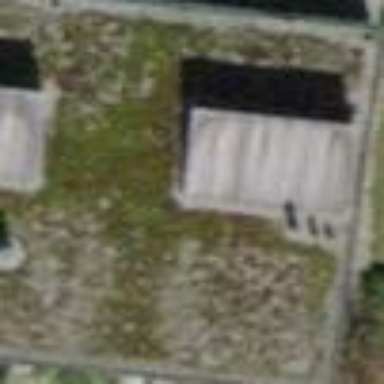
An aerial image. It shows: Building with flat roof.